Question: I have a table name Student as shown in image

I want to find total and avg to show in their respective column automatic as i enter the value of marks of subjects and if i want to insert value in total and avg column manually by using query it should show me error.
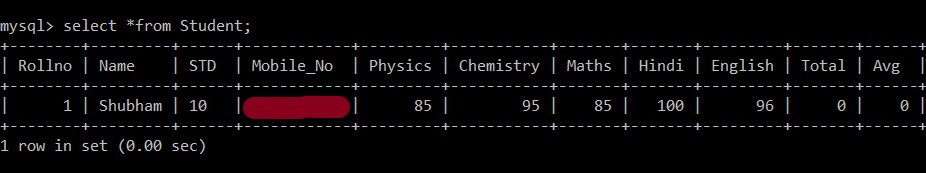
Answer: If your version of mysql supports generated columns then you could use this feature. Mysql will throw an error if you try to insert to a generated column. For example.
'''
drop table if exists t;
create table t(id int, s1 int,s2 int, total int as (ifnull(s1,0)+ifnull(s2,0)));
insert into t(id,s1,s2) values (1,10,20);
Query OK, 1 row affected (0.03 sec)
insert into t(id,s1,s2,total) values (2,20,null,5);
ERROR 1906 (HY000): The value specified for computed column 'total' in table 't' ignored
select * from t;
+------+------+------+-------+
| id | s1 | s2 | total |
+------+------+------+-------+
| 1 | 10 | 20 | 30 |
+------+------+------+-------+
1 row in set (0.00 sec)
'''
Generally though you should not store items which can be calculated. Also note the ifnull tests. Your question doesn't way whether there will a value for all subjects so you should code for the possibility in totalling and averaging.